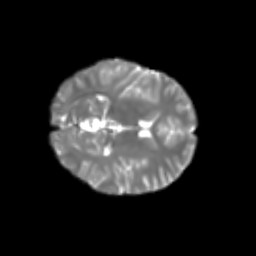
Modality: T2w
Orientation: axial
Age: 21
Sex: female
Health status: healthy